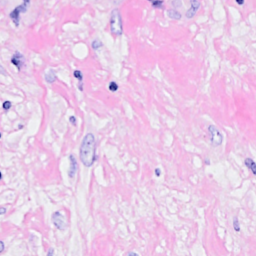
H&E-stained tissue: Breast